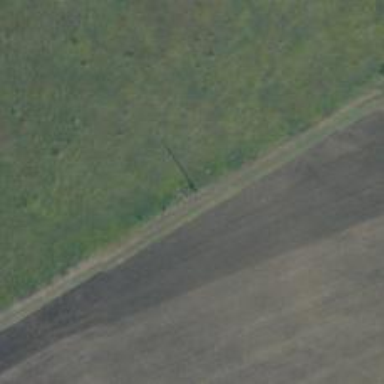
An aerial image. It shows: Power pole.